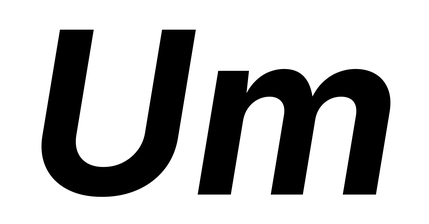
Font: Inter-Italic_Bold_Italic